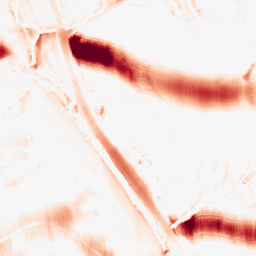
Category: morphological
Decomposition family: morphological_ellipse
Decomposition parameters: operation: opening
width: 50
height: 20
Upsampling method: quintic
Upsampling parameters: scale: 4
Upsampling scale: 4